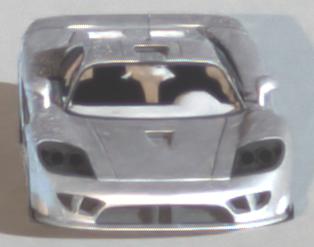
Make: Saleen
Model: S7
Detailed model: -
Model produced from: 2000
Model produced until: 2008
Doors: 2
Color: white
Road condition: dry road
Daytime: night
Contrast: high contrast